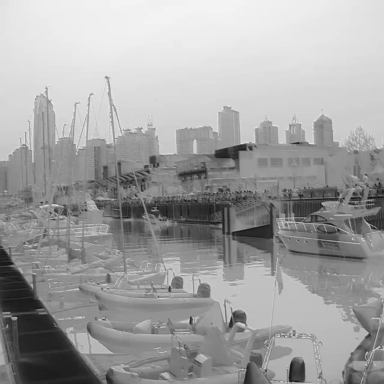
There are five canoes in the infrared image.